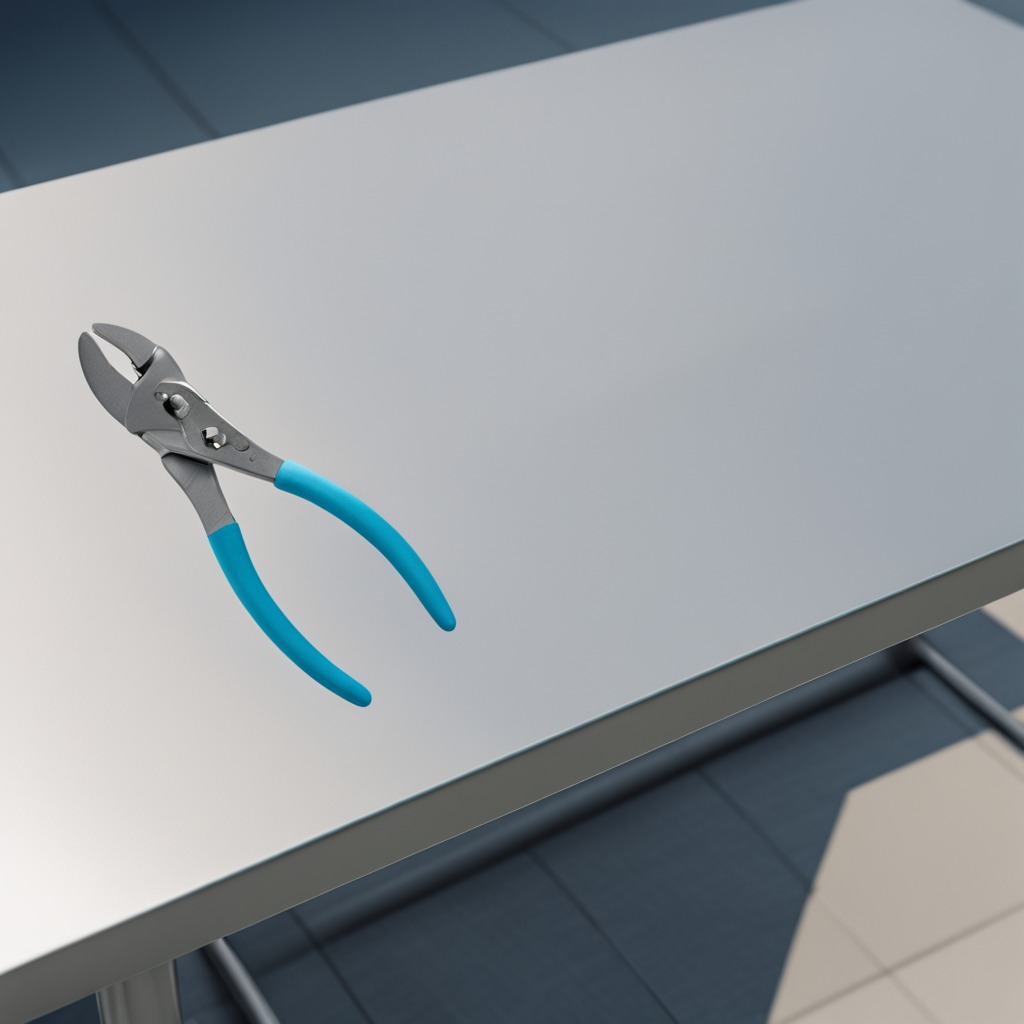
A plier is lying on a table in a temporary outdoor tool station.